Question: I got a grid layout. In the top right grid I want to display a dynamic data table.
Problem: I want the data table to align at the top of the grid. Not in the middle like right now. The other thing is, that I want to set the table width as wide as the grid width.
I played with the CSS a little bit, but apparently I didn't find the right CSS attribute or there is something else that I'm missing.
Stackblitz: <URL>
CSS:
'''
.example-container {
height: 100%;
width: 100%;
overflow: auto;
}
table {
width: 125%;
}
'''
HTML:
'''
<div class="example-container mat-elevation-z8">
<table mat-table [dataSource]="dataSource">
<ng-container matColumnDef="sender">
<th mat-header-cell *matHeaderCellDef> Sender </th>
<td mat-cell *matCellDef="let element"> {{element.sender}} </td>
</ng-container>
<ng-container matColumnDef="recipient">
<th mat-header-cell *matHeaderCellDef> Empfanger </th>
<td mat-cell *matCellDef="let element"> {{element.recipient}} </td>
</ng-container>
<ng-container matColumnDef="amount">
<th mat-header-cell *matHeaderCellDef> Betrag </th>
<td mat-cell *matCellDef="let element"> {{element.amount}} </td>
</ng-container>
<ng-container matColumnDef="charges">
<th mat-header-cell *matHeaderCellDef> Gebuhr </th>
<td mat-cell *matCellDef="let element"> {{element.charges}} </td>
</ng-container>
<tr mat-header-row *matHeaderRowDef="displayedColumns; sticky: true"></tr>
<tr mat-row *matRowDef="let row; columns: displayedColumns;"></tr>
</table>
</div>
'''

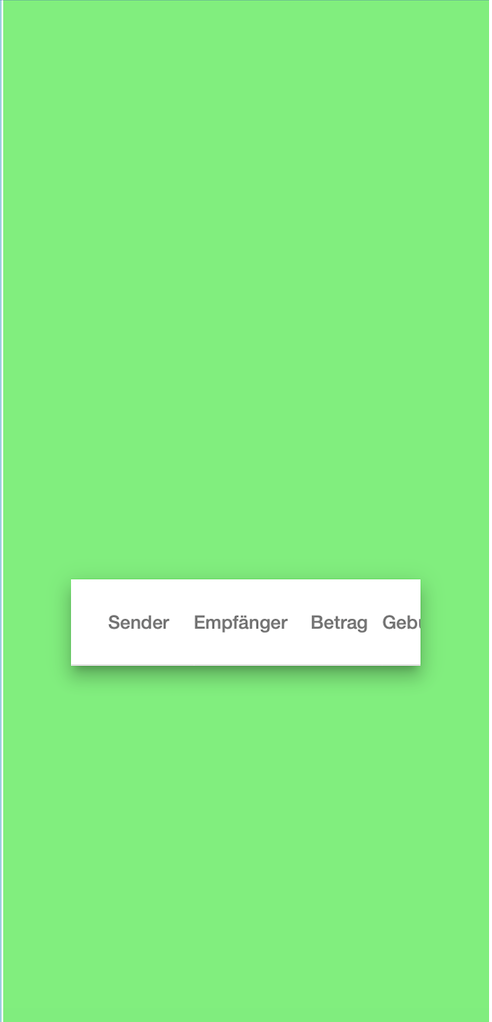
Answer: In 'grid-layout.component.scss' you need to set the child component's height and width in order for your percentages in 'transaction-pool.component.css' to do what you want.
so inside 'grid-layout.scss'
'''
app-transaction-pool {
height: 100%;
width: 100%;
}
'''
This will make the transaction pool take up all the space within the grid.
The rest of the styling is up to you.